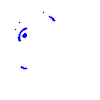
Particle: pion